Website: crate-barrel
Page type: billing-address
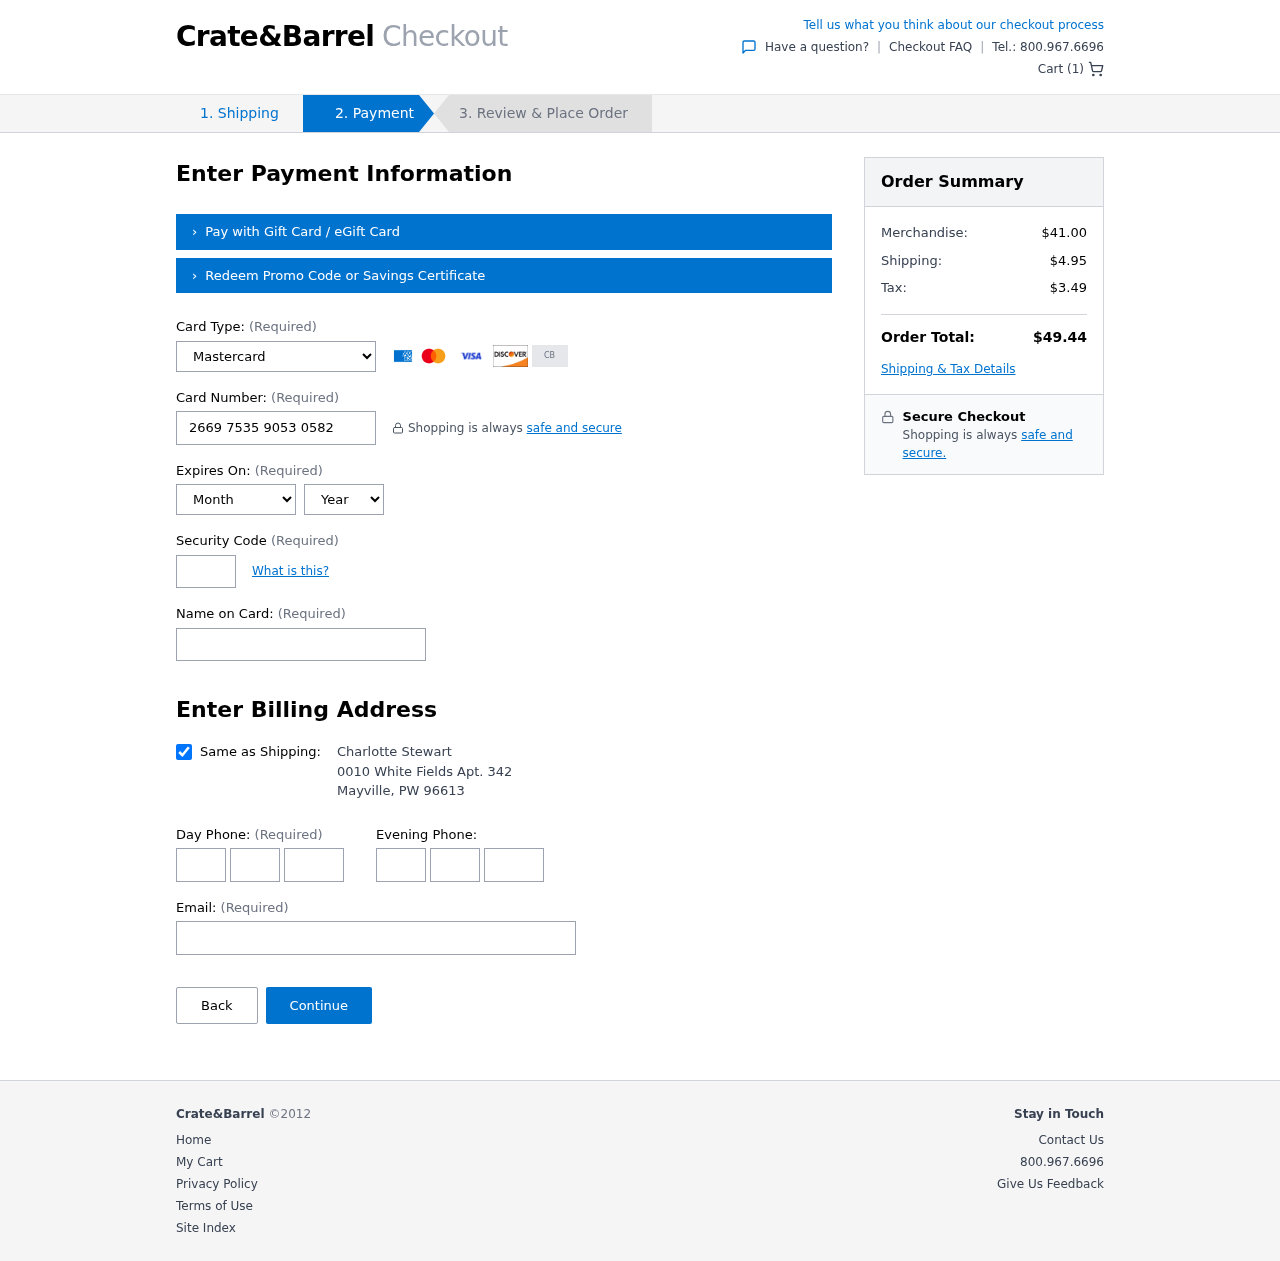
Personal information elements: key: PII_CARD_CVV
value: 704
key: PII_CARD_EXPIRY_MONTH
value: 06
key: PII_CARD_EXPIRY_YEAR
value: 26
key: PII_CARD_NUMBER
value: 2669 7535 9053 0582
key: PII_CARD_TYPE
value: Mastercard
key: PII_CITY
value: Mayville
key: PII_EMAIL
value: charlotte_stewart@hotmail.com
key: PII_FULLNAME
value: Charlotte Stewart
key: PII_PHONE_AREA
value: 366
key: PII_PHONE_PREFIX
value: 987
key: PII_PHONE_SUFFIX
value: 7309
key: PII_POSTCODE
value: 96613
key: PII_STATE_ABBR
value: PW
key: PII_STREET
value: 0010 White Fields Apt. 342
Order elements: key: ORDER_NUM_ITEMS
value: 1
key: ORDER_SUBTOTAL
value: $41.00
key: ORDER_SHIPPING_COST
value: $4.95
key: ORDER_TAX
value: $3.49
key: ORDER_TOTAL
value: $49.44